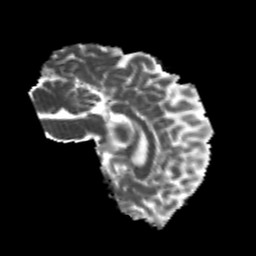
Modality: MD
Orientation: sagittal
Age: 24
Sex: male
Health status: healthy
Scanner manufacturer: philips
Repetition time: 7.391 s
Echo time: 0.08599 s